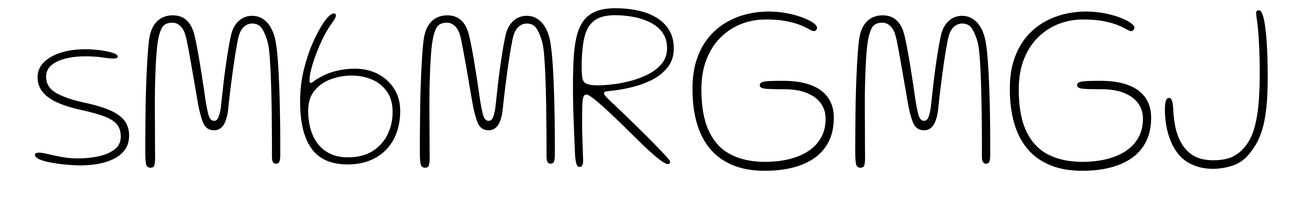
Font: Gluten_Thin